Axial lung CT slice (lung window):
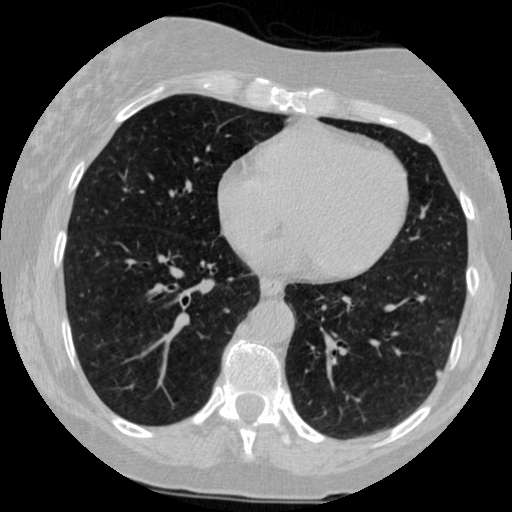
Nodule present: yes
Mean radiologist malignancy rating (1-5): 2.333